Question: I have a layout that I'd like to take up only a percentage of the screen's width (image on the left). Right now, my relative layout is spanning the entire width of the display (image on the right). How can I fix it to have margins on the left and right?

This is how I've defined my relative layout:
'''
<RelativeLayout xmlns:android="http://schemas.android.com/apk/res/android"
android:layout_width="wrap_content"
android:layout_height="wrap_content"
android:layout_gravity="center_vertical"
android:background="@color/white"
android:orientation="vertical"
android:layout_marginLeft="10dp"
android:layout_marginRight="10dp">
'''
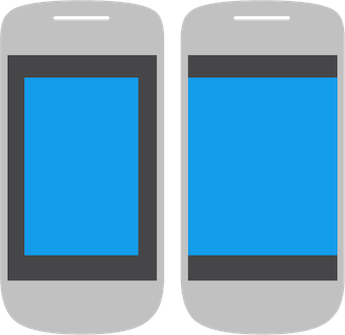
Answer: for this 'you can use LinearLayout with weightSum and layout_wright property'
'''
<LinearLayout xmlns:android="http://schemas.android.com/apk/res/android"
android:layout_width="fill_parent"
android:layout_height="wrap_content"
android:orientation="horizontal"
android:weightSum="8" >
<LinearLayout
android:layout_width="0dp"
android:layout_height="wrap_content"
android:layout_weight="1" >
<!-- 1/8 % of Screen to left of your RelativeLayour -->
</LinearLayout>
<RelativeLayout
android:layout_width="0dp"
android:layout_height="wrap_content"
android:layout_gravity="center_vertical"
android:layout_weight="6"
android:background="@color/white"
android:orientation="vertical" >
</RelativeLayout>
<LinearLayout
android:layout_width="0dp"
android:layout_height="wrap_content"
android:layout_weight="1" >
<!-- 1/8 % of Screen to right of your RelativeLayour -->
</LinearLayout>
</LinearLayout>
'''